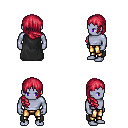
a pixel art fantasy rpg character, male body template, dark elf, purple skin, black cape, gold greaves, ruby red right-swept hairstyle, four views (front, back, left, right), 2x2 character sprite sheet, small pixel art, hard edges, no anti-aliasing